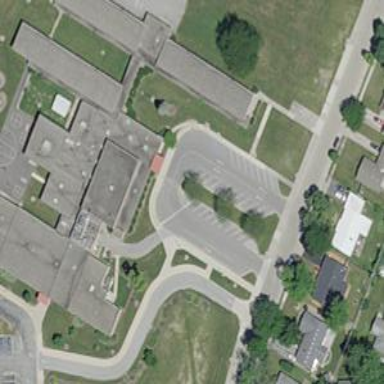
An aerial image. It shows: School building.